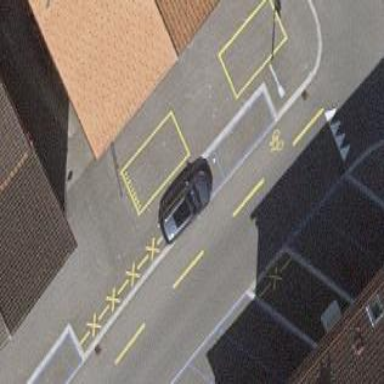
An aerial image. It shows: Street-side parallel parking available at this location.